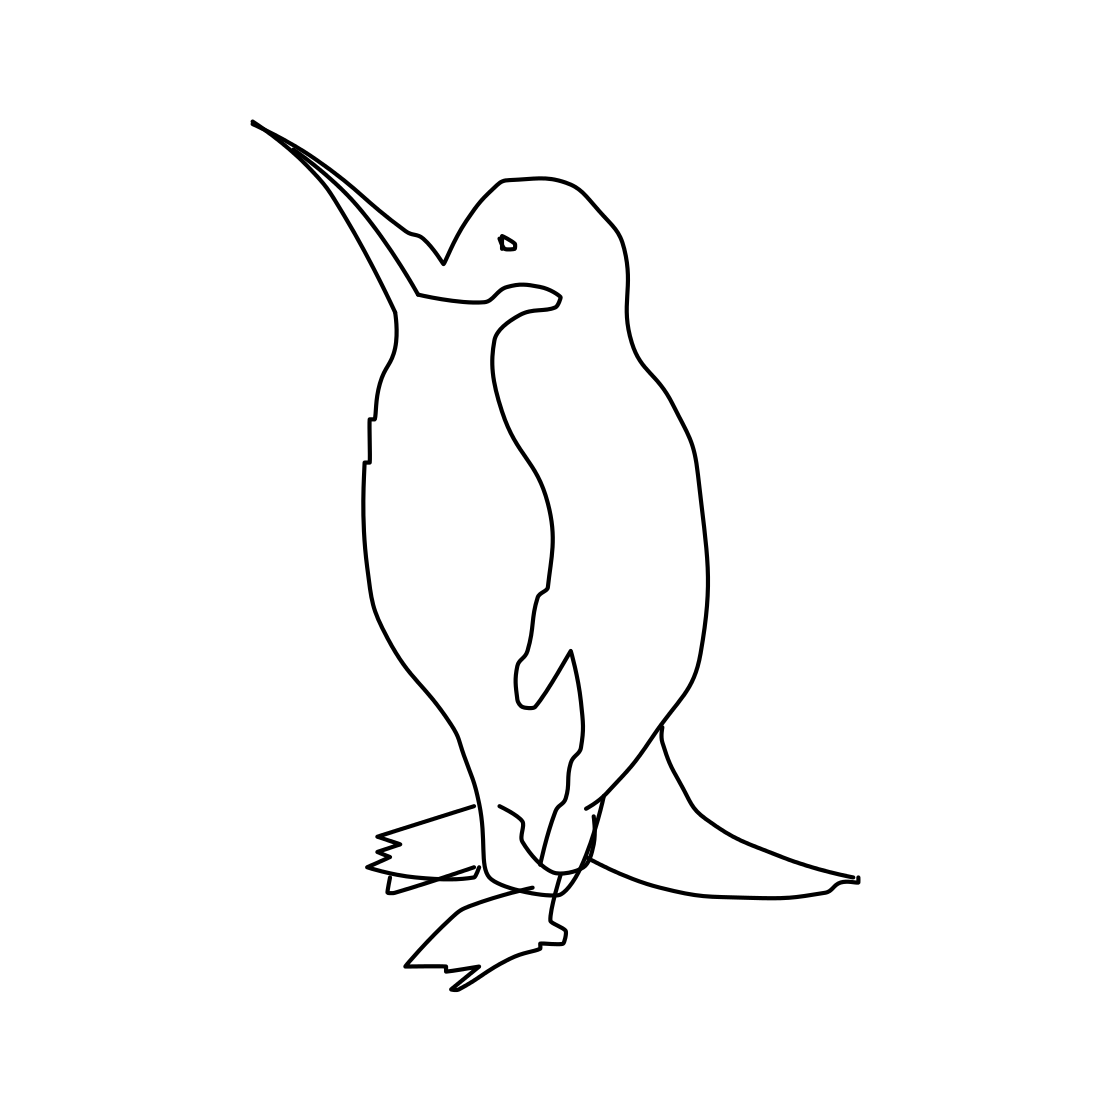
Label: penguin